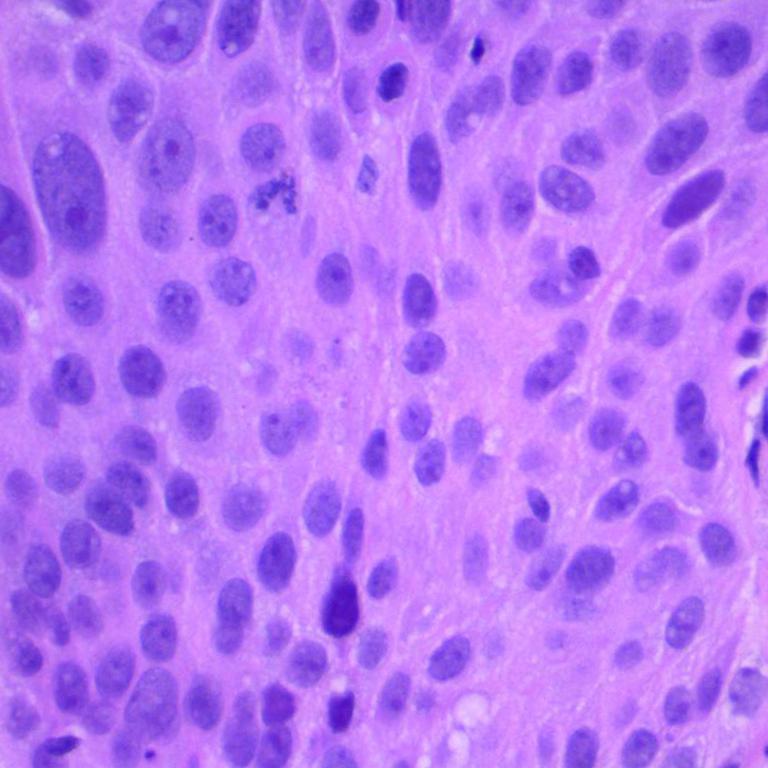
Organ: lung
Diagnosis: squamous carcinomas